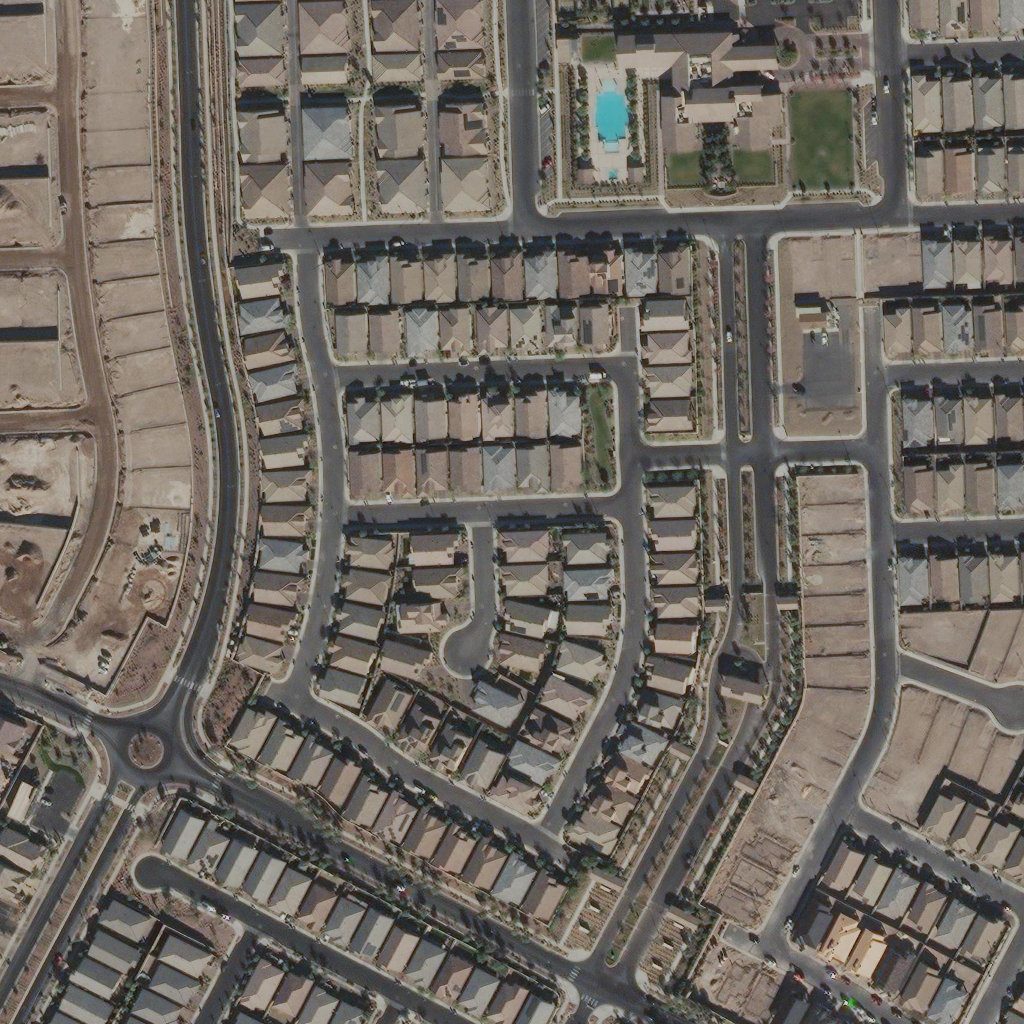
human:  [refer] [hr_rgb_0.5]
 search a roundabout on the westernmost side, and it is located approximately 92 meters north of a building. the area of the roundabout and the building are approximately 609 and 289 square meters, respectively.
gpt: <box>[[11, 70, 17, 76, 0]]</box>

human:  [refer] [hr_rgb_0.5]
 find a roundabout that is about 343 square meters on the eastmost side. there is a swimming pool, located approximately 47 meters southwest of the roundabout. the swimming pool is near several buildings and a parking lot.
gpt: <box>[[73, 2, 79, 8, 0]]</box>

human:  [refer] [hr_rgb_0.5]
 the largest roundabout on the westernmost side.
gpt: <box>[[11, 70, 17, 76, 0]]</box>